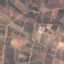
Land use / land cover: PermanentCrop